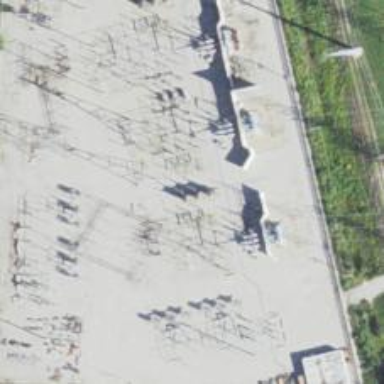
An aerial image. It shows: Switch used for power control.